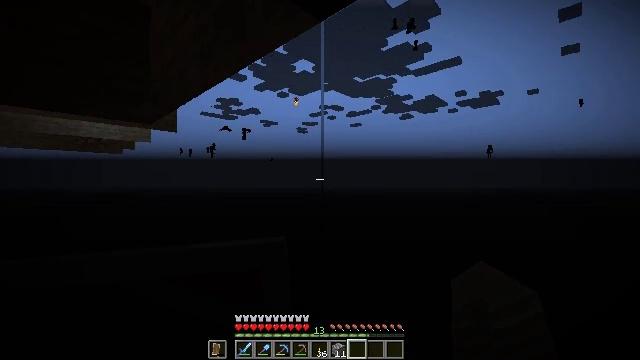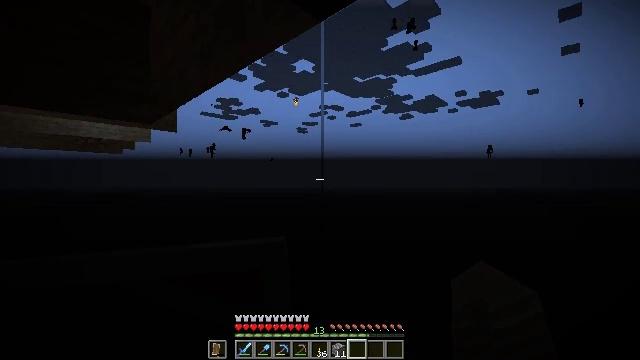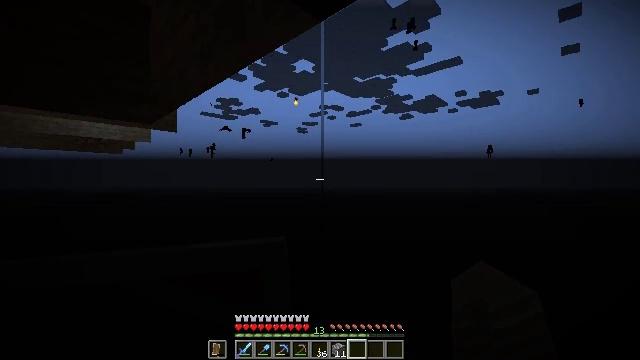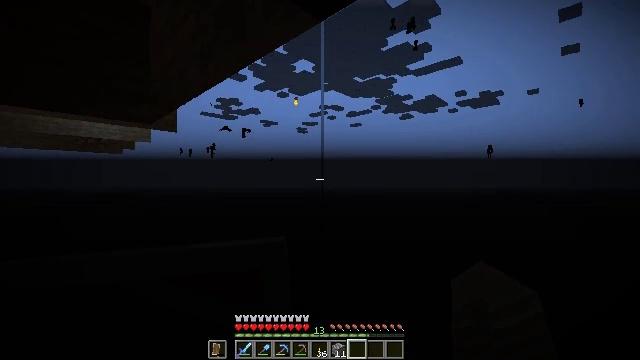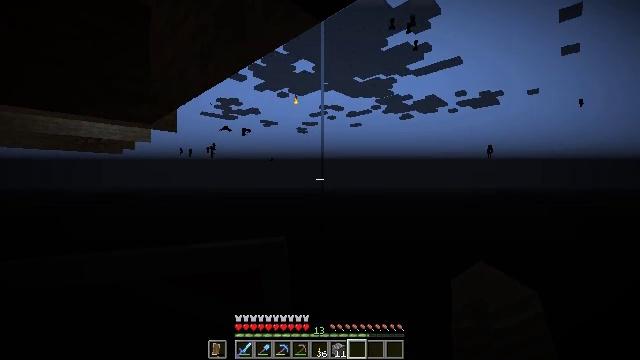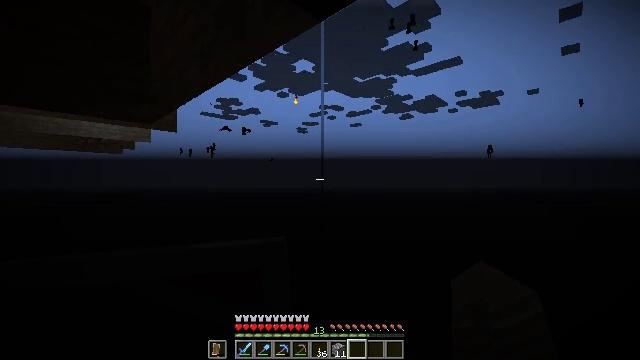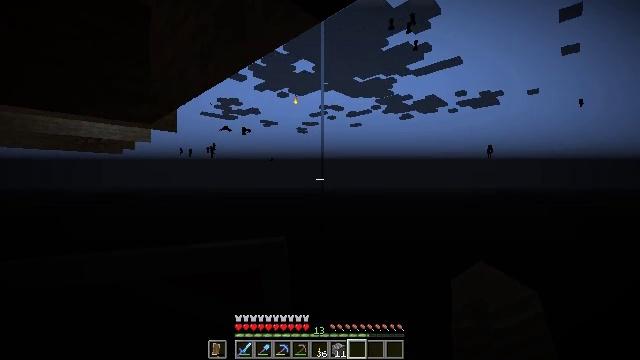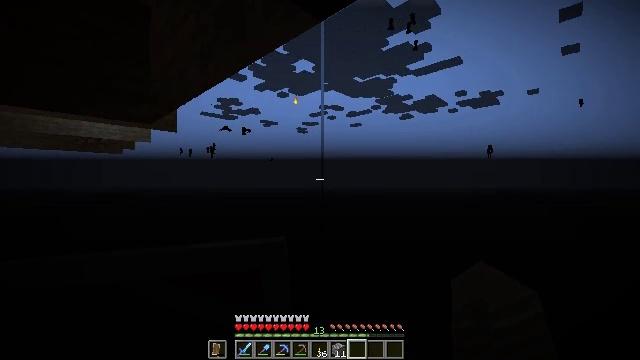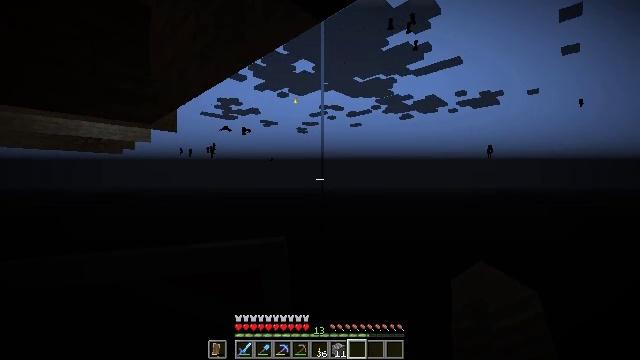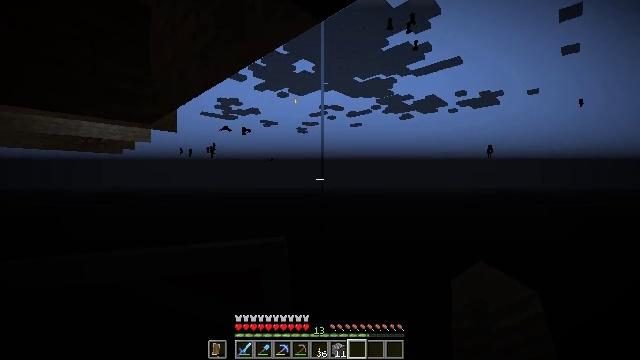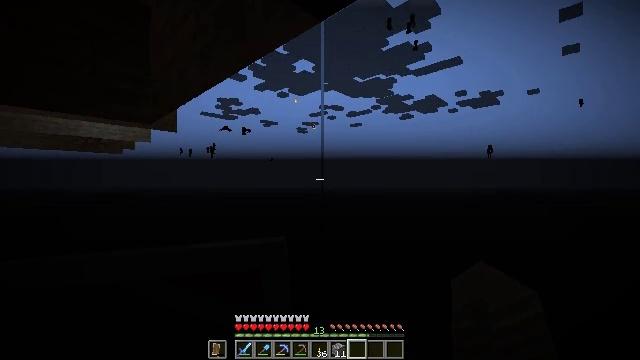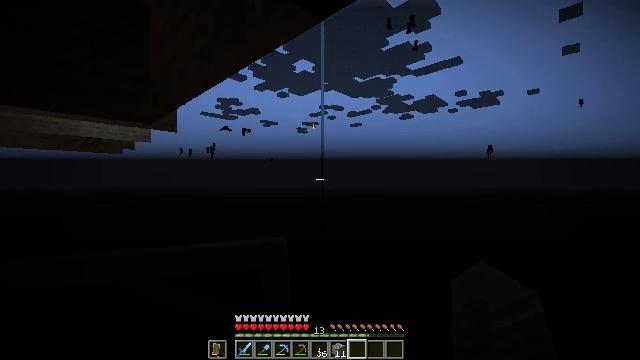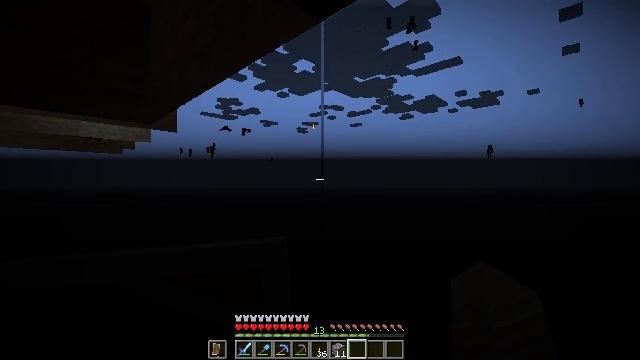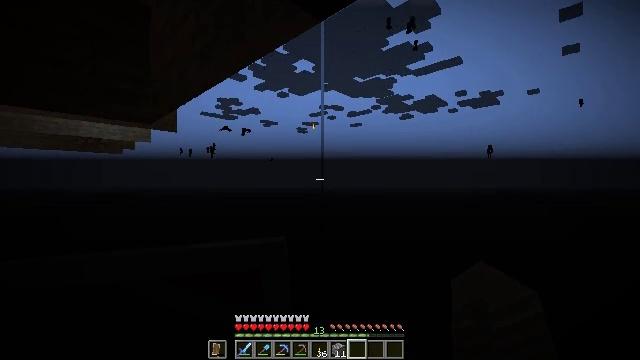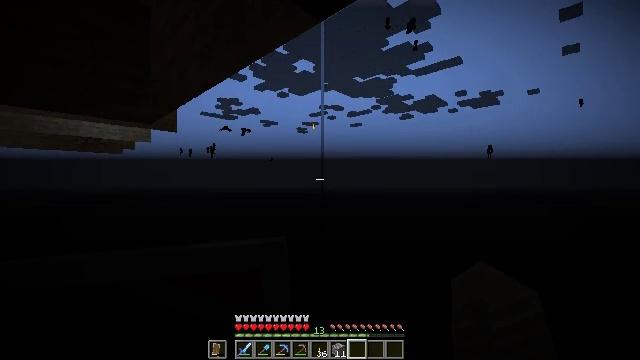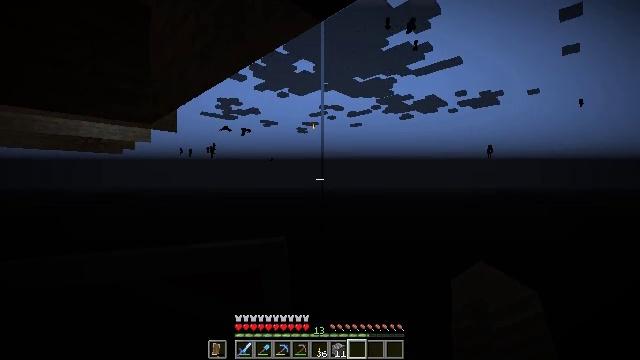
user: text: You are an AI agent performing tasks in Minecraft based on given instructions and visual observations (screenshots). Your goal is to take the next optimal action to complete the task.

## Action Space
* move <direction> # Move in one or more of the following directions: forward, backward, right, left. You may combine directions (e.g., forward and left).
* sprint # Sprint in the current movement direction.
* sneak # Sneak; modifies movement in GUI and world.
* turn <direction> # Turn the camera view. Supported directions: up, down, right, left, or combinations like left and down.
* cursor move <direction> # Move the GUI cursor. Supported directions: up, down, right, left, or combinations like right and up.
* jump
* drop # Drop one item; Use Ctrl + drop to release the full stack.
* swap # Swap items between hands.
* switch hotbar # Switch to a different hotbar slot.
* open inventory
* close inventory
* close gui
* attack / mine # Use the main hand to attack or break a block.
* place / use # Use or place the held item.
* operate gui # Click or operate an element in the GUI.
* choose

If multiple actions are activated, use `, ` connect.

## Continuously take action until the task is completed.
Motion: motion action
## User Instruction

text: Harvest the piston head.
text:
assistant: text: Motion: no_op
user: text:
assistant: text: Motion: no_op
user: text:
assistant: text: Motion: no_op
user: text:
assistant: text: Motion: no_op
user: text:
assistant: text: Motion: no_op
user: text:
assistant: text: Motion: no_op
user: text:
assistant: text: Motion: no_op
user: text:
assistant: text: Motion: no_op
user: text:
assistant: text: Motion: no_op
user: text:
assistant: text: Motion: no_op
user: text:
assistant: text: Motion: no_op
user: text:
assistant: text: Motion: no_op
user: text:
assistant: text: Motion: no_op
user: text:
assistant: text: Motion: no_op
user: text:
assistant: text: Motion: no_op
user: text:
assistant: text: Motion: no_op
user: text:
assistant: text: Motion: no_op
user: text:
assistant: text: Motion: no_op
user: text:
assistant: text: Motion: no_op
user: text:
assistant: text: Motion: no_op
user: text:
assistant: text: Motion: no_op
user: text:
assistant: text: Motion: no_op
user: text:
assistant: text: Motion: no_op
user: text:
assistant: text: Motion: no_op
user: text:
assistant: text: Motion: no_op
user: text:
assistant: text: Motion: no_op
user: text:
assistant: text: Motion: turn right and up
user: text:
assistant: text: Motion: turn right and up
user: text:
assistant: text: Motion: turn up
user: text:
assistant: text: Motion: no_op